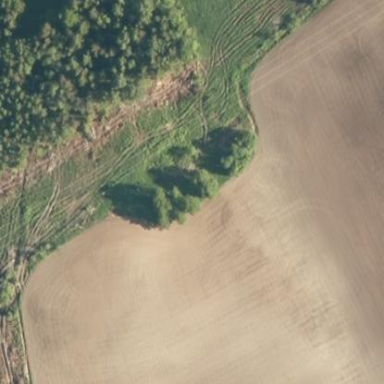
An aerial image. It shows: Beautiful woodland area.